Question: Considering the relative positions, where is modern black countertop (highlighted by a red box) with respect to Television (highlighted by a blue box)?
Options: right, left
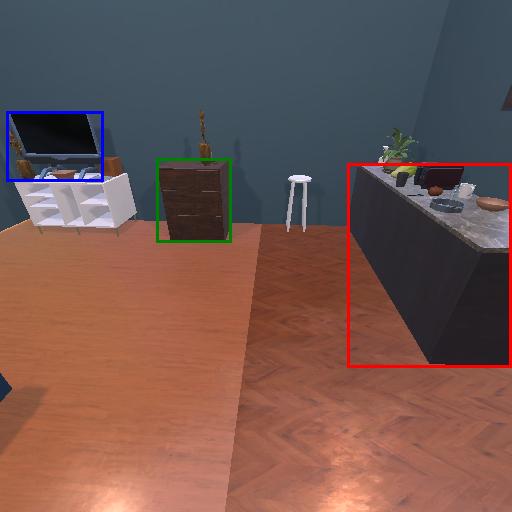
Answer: right